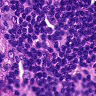
Metastatic tissue present: no